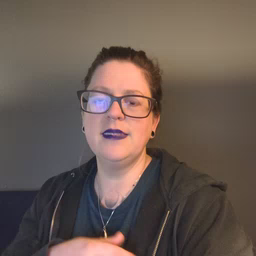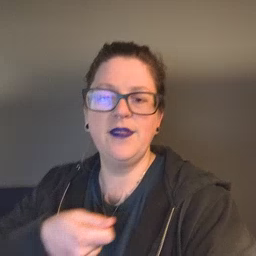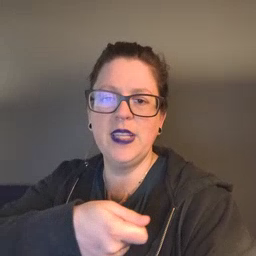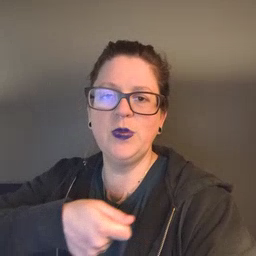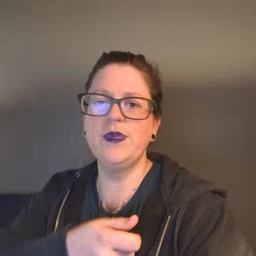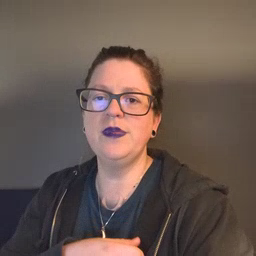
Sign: vacuum